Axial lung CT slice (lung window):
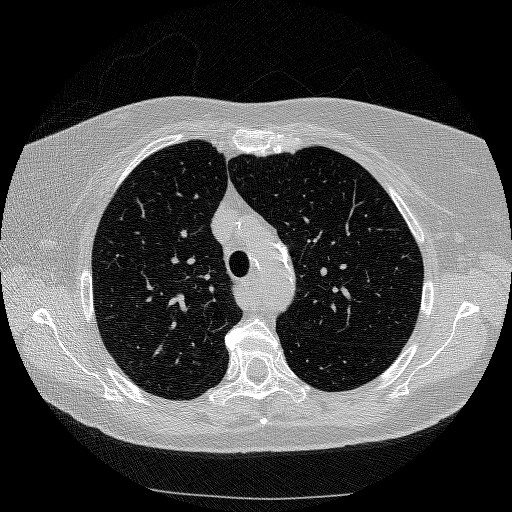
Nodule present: no